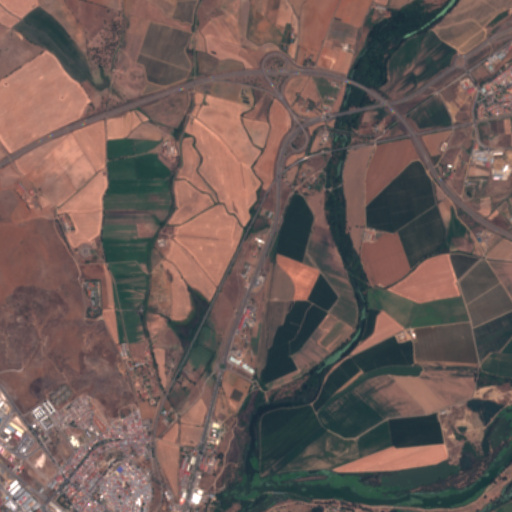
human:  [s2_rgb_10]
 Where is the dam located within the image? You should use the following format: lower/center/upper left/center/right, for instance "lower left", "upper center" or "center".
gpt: The dam is located in the lower center of the image.
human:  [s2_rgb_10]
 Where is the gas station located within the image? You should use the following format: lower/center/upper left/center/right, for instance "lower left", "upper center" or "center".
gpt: The gas station is located in the lower center of the image.
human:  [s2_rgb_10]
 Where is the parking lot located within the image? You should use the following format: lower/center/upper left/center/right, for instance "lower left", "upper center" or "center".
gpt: The parking lot is located in the lower left of the image.
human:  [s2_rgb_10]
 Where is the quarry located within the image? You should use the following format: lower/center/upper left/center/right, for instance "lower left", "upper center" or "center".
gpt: The quarry is located in the lower center of the image.
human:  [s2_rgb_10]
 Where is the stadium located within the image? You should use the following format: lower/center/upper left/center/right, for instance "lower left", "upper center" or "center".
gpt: The stadium is located in the lower center of the image.
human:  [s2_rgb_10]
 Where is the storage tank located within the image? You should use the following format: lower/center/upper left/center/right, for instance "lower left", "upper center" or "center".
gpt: The storage tank is located in the lower left of the image.
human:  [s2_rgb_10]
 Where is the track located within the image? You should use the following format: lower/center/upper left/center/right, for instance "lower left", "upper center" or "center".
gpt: The track is located in the lower left of the image.
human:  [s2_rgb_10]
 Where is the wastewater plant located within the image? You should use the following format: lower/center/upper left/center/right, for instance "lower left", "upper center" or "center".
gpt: The wastewater plant is located in the center left of the image.
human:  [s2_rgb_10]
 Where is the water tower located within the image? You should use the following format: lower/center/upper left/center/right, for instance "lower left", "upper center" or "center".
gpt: The water tower is located in the lower left of the image.
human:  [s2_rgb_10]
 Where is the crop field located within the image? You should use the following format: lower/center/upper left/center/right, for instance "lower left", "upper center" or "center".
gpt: There is no crop field in the image.